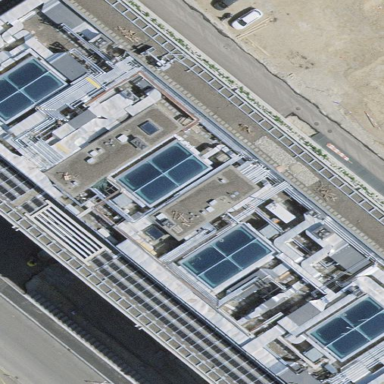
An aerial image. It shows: Research institute building.